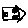
Label: house